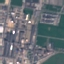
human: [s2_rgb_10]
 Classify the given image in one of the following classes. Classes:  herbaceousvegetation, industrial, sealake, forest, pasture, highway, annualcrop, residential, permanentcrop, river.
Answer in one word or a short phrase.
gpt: Industrial